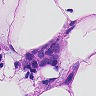
Metastatic tissue present: yes